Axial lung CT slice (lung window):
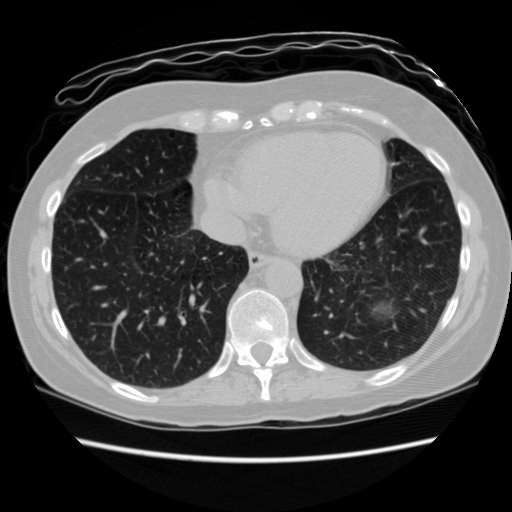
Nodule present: no